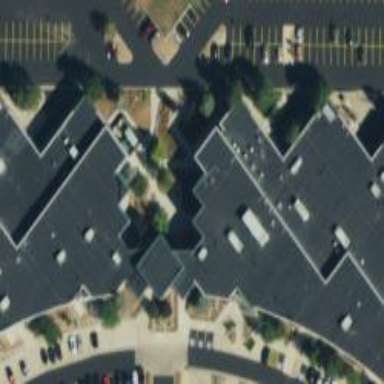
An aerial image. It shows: Office building.